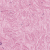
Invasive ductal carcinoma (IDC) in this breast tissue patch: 0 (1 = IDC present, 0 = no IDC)